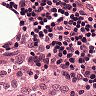
Metastatic tissue present: no